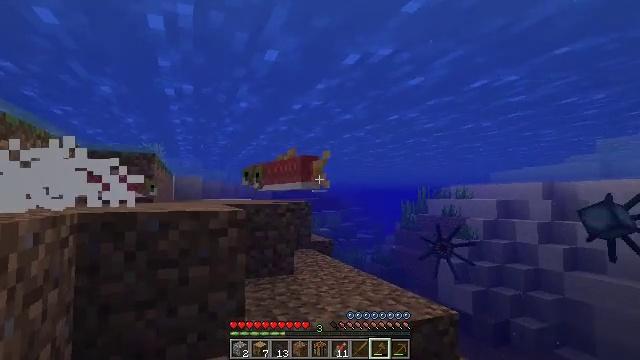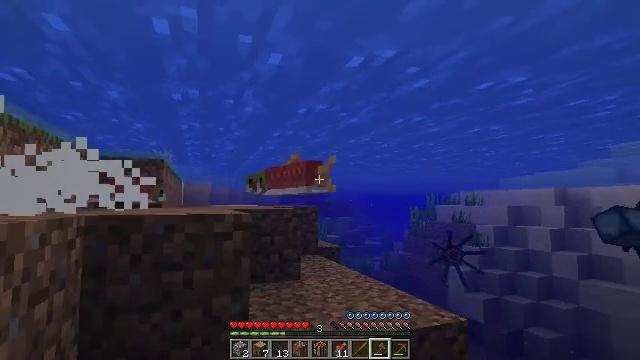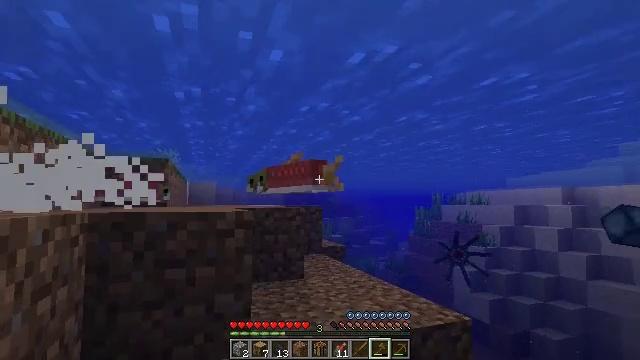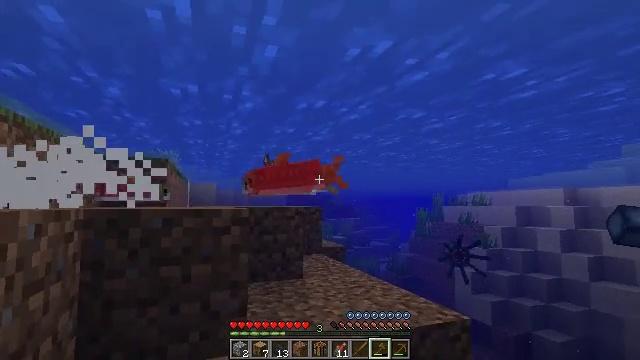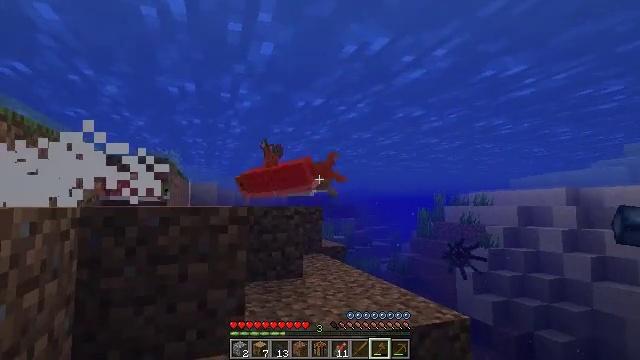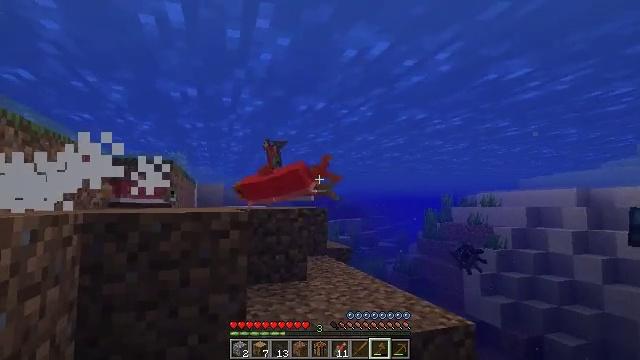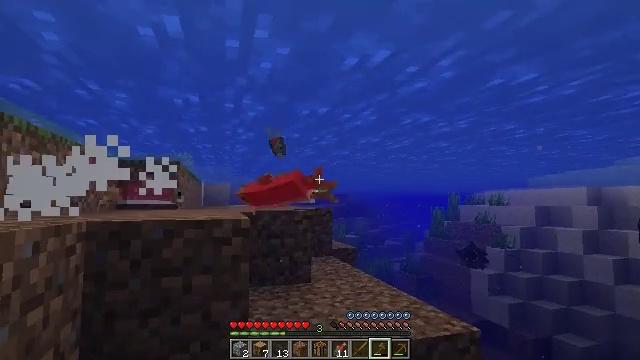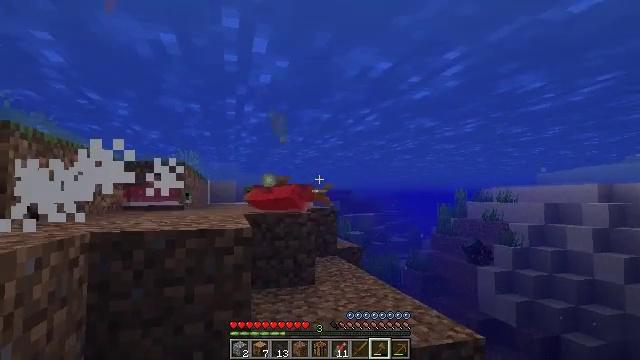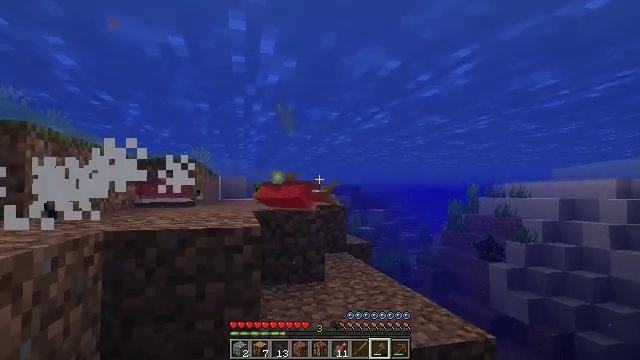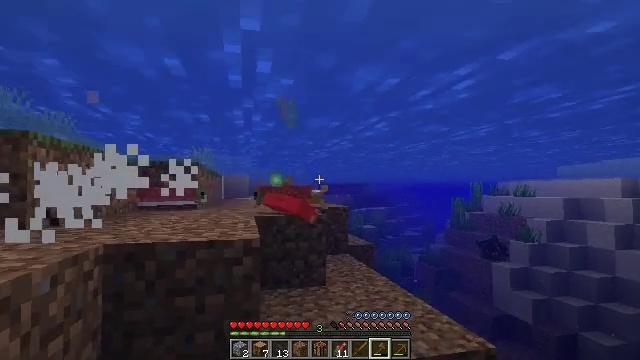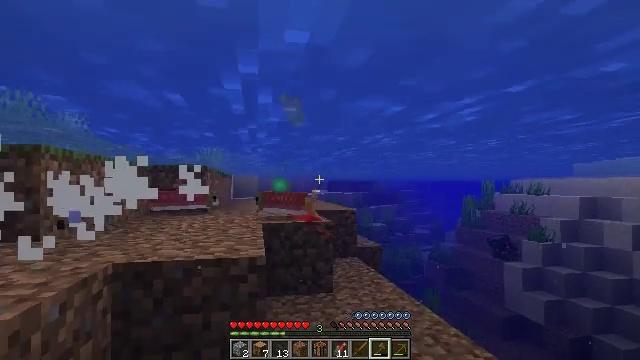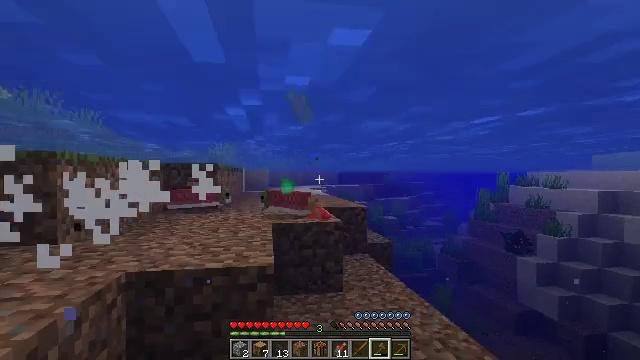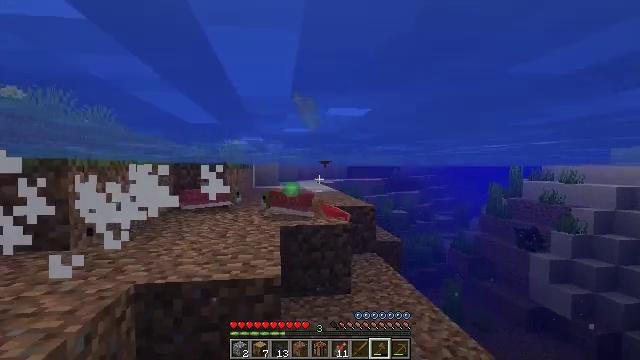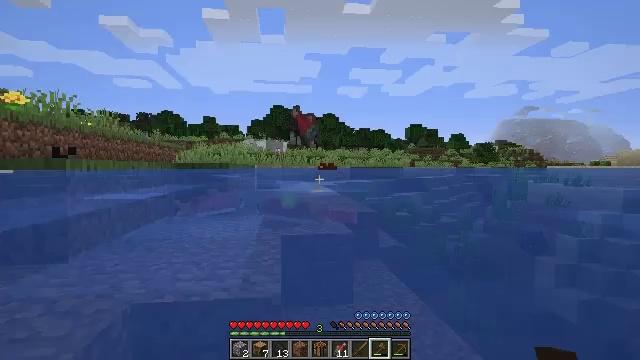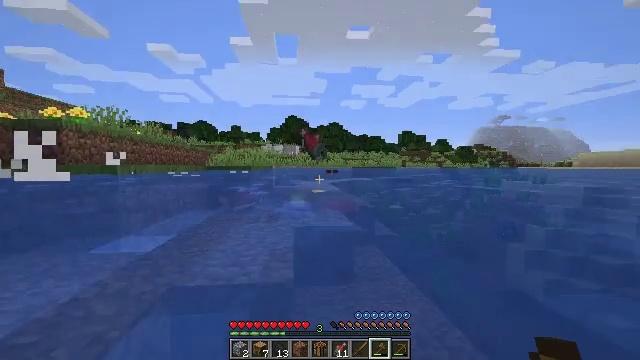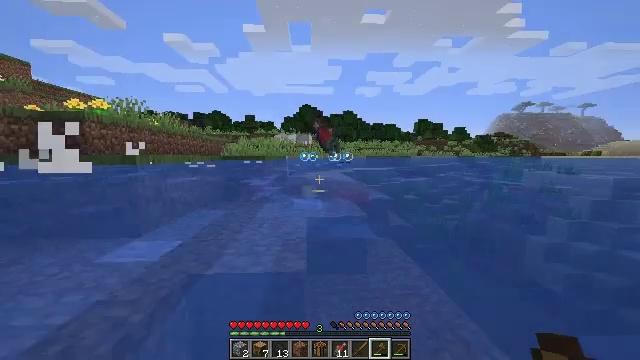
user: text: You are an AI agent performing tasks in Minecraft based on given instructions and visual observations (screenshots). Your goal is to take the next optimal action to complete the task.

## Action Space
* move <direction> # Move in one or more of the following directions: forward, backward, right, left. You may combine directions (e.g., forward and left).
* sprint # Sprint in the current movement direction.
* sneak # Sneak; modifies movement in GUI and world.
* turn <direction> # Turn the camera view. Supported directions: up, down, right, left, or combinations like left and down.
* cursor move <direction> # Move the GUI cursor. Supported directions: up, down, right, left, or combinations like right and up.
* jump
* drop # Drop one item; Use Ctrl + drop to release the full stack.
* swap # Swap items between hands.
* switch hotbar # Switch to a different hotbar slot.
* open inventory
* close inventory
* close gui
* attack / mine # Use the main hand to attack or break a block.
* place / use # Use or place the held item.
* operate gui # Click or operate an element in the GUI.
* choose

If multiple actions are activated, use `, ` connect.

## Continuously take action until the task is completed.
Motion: motion action
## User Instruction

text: Fish and kill the salmon.
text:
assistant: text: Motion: move forward, turn left and up
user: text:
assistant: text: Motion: move forward
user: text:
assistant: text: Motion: move forward
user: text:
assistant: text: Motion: move forward, jump
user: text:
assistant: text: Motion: move forward, turn left, jump
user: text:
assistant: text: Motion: move forward, turn left, jump
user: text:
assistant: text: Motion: move forward, turn left, jump
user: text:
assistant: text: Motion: move forward, turn left, jump
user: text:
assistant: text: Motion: move forward, jump
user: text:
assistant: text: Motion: move forward, turn left, jump
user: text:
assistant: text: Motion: move forward, turn left and down, jump
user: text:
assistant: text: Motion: move forward, turn left and down
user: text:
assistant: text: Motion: move forward
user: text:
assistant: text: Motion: move forward, turn left
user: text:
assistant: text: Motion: move forward, turn left and down
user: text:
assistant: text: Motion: move forward, turn left and down
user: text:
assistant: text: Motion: move forward, turn left
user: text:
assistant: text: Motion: move forward, turn left and down
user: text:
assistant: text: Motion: move forward, turn left
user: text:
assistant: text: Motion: move forward
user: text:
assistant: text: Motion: move forward
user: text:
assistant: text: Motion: move forward
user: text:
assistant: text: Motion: move forward
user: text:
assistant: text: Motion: move forward
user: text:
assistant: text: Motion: move forward
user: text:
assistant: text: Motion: move forward
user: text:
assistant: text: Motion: move forward
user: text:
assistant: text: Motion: move forward, turn left
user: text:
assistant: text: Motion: move forward, turn left
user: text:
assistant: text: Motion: move forward, turn left